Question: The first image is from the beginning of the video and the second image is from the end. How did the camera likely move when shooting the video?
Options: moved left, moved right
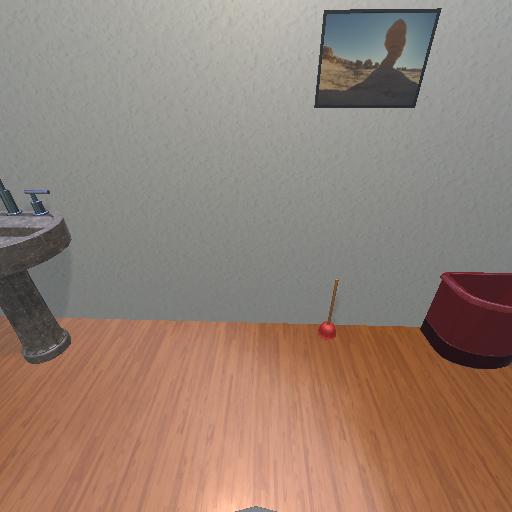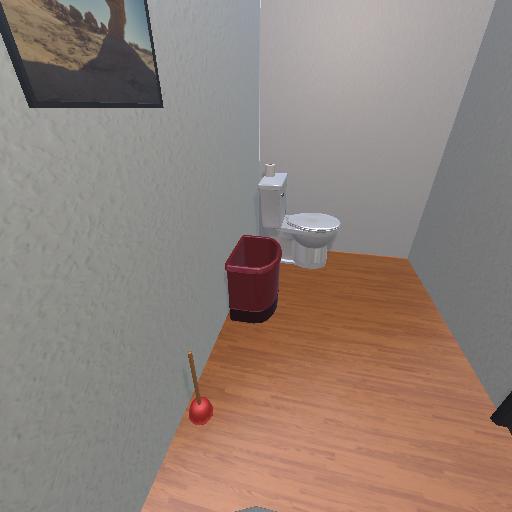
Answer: moved left